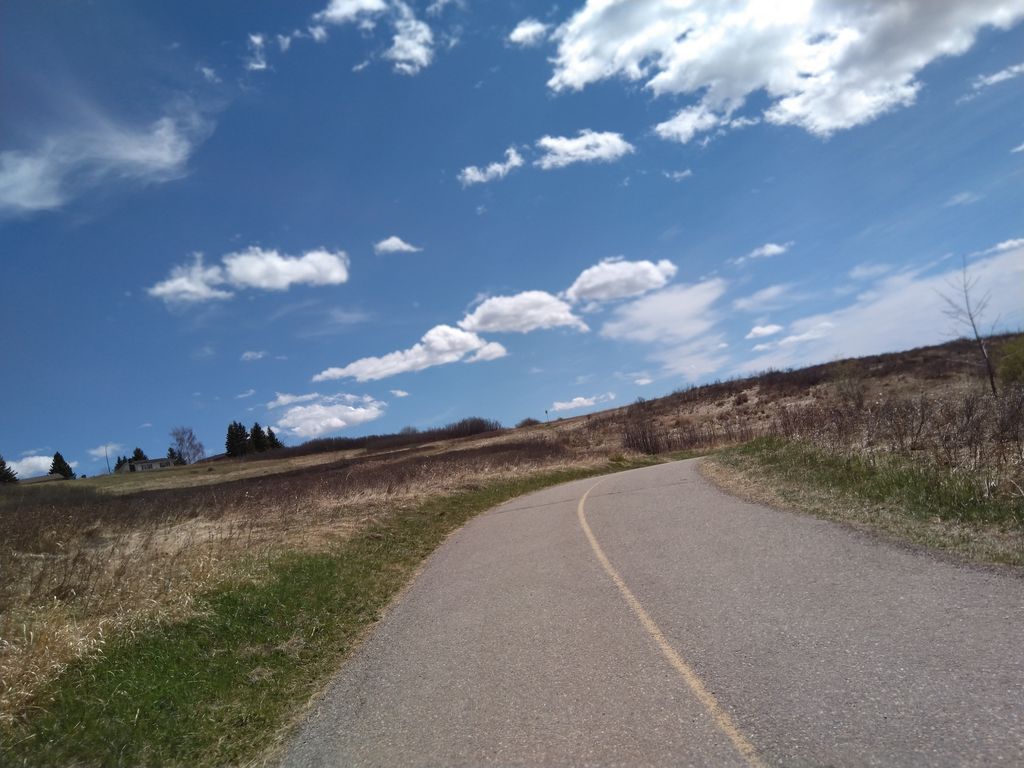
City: calgary